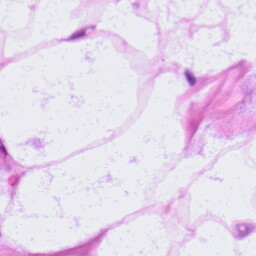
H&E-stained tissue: LymphNode